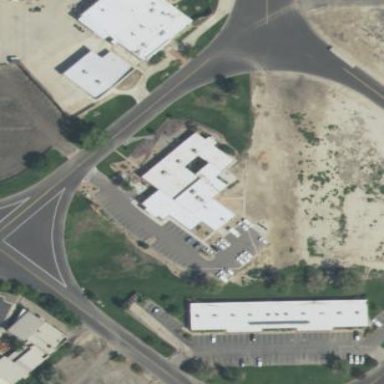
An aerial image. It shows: Commercial building.